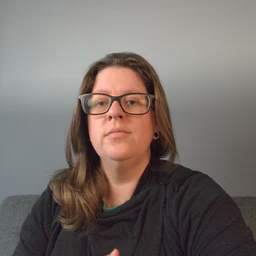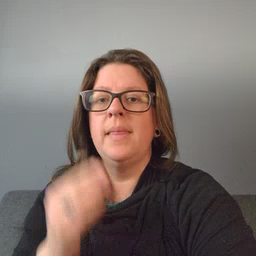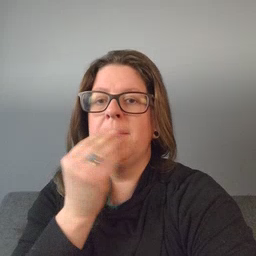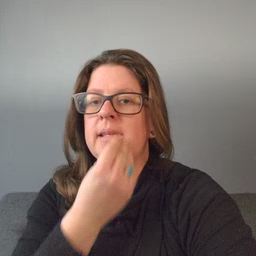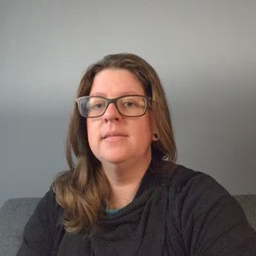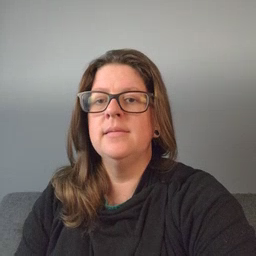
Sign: napkin